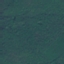
Label: Forest